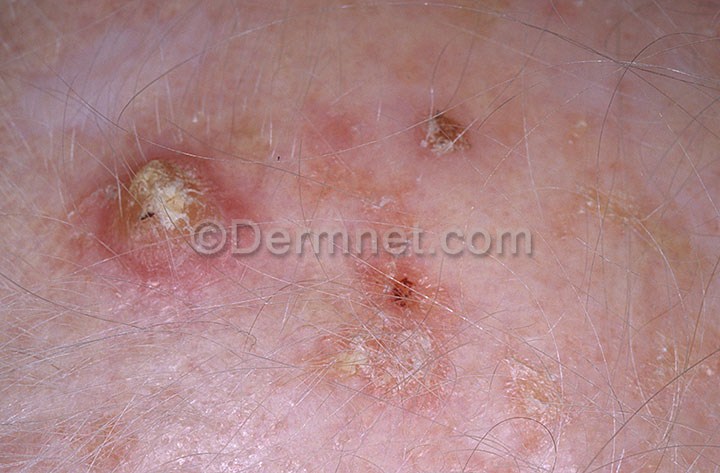
Disease: Actinic Keratosis Basal Cell Carcinoma and other Malignant Lesions